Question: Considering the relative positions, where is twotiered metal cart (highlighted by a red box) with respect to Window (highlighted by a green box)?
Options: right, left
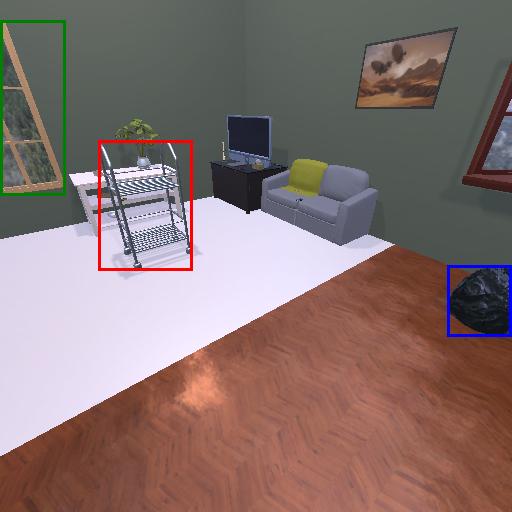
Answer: right